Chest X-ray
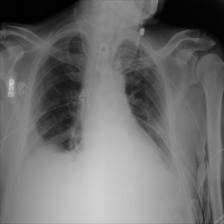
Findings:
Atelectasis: positive
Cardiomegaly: negative
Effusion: negative
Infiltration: negative
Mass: negative
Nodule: negative
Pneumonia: negative
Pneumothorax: negative
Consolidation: negative
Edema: negative
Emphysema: negative
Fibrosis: negative
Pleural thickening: negative
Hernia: negative